Field crop: maize
Growth stage: 2
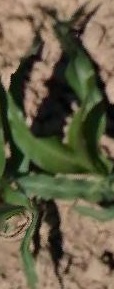
Species: maize